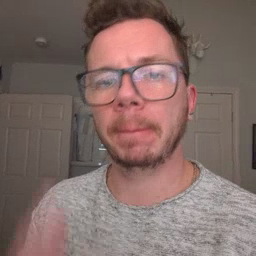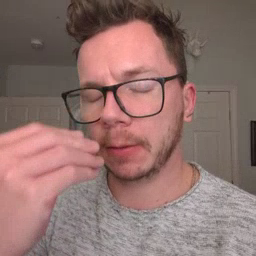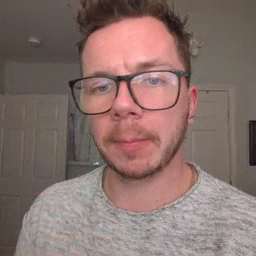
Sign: sleep